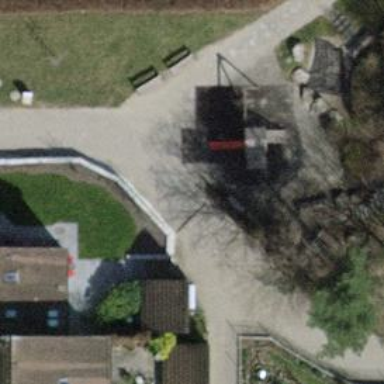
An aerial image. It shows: Playground area for leisure activities on the land.